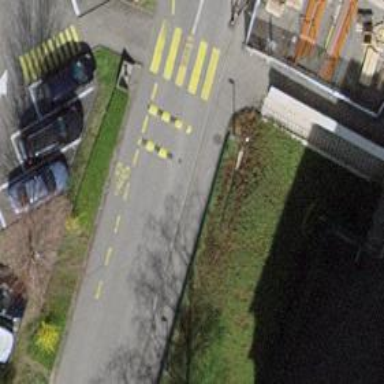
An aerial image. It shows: Traffic hump for calming the traffic.